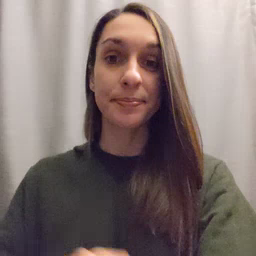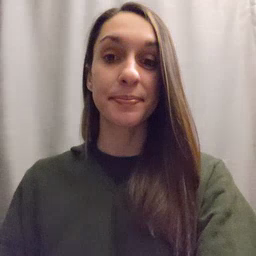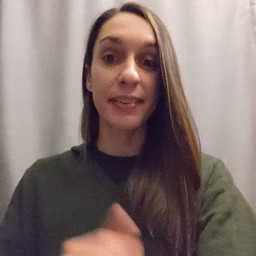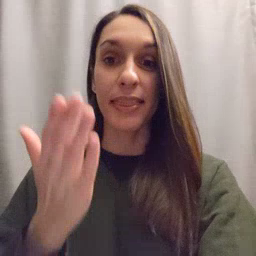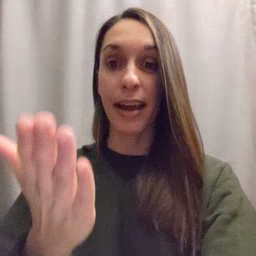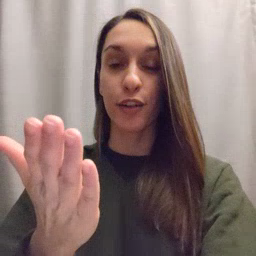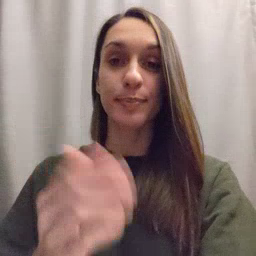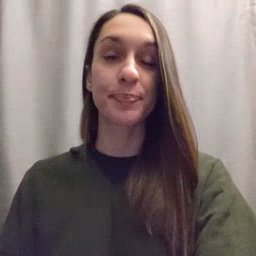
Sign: there